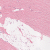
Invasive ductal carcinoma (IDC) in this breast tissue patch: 0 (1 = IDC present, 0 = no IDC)